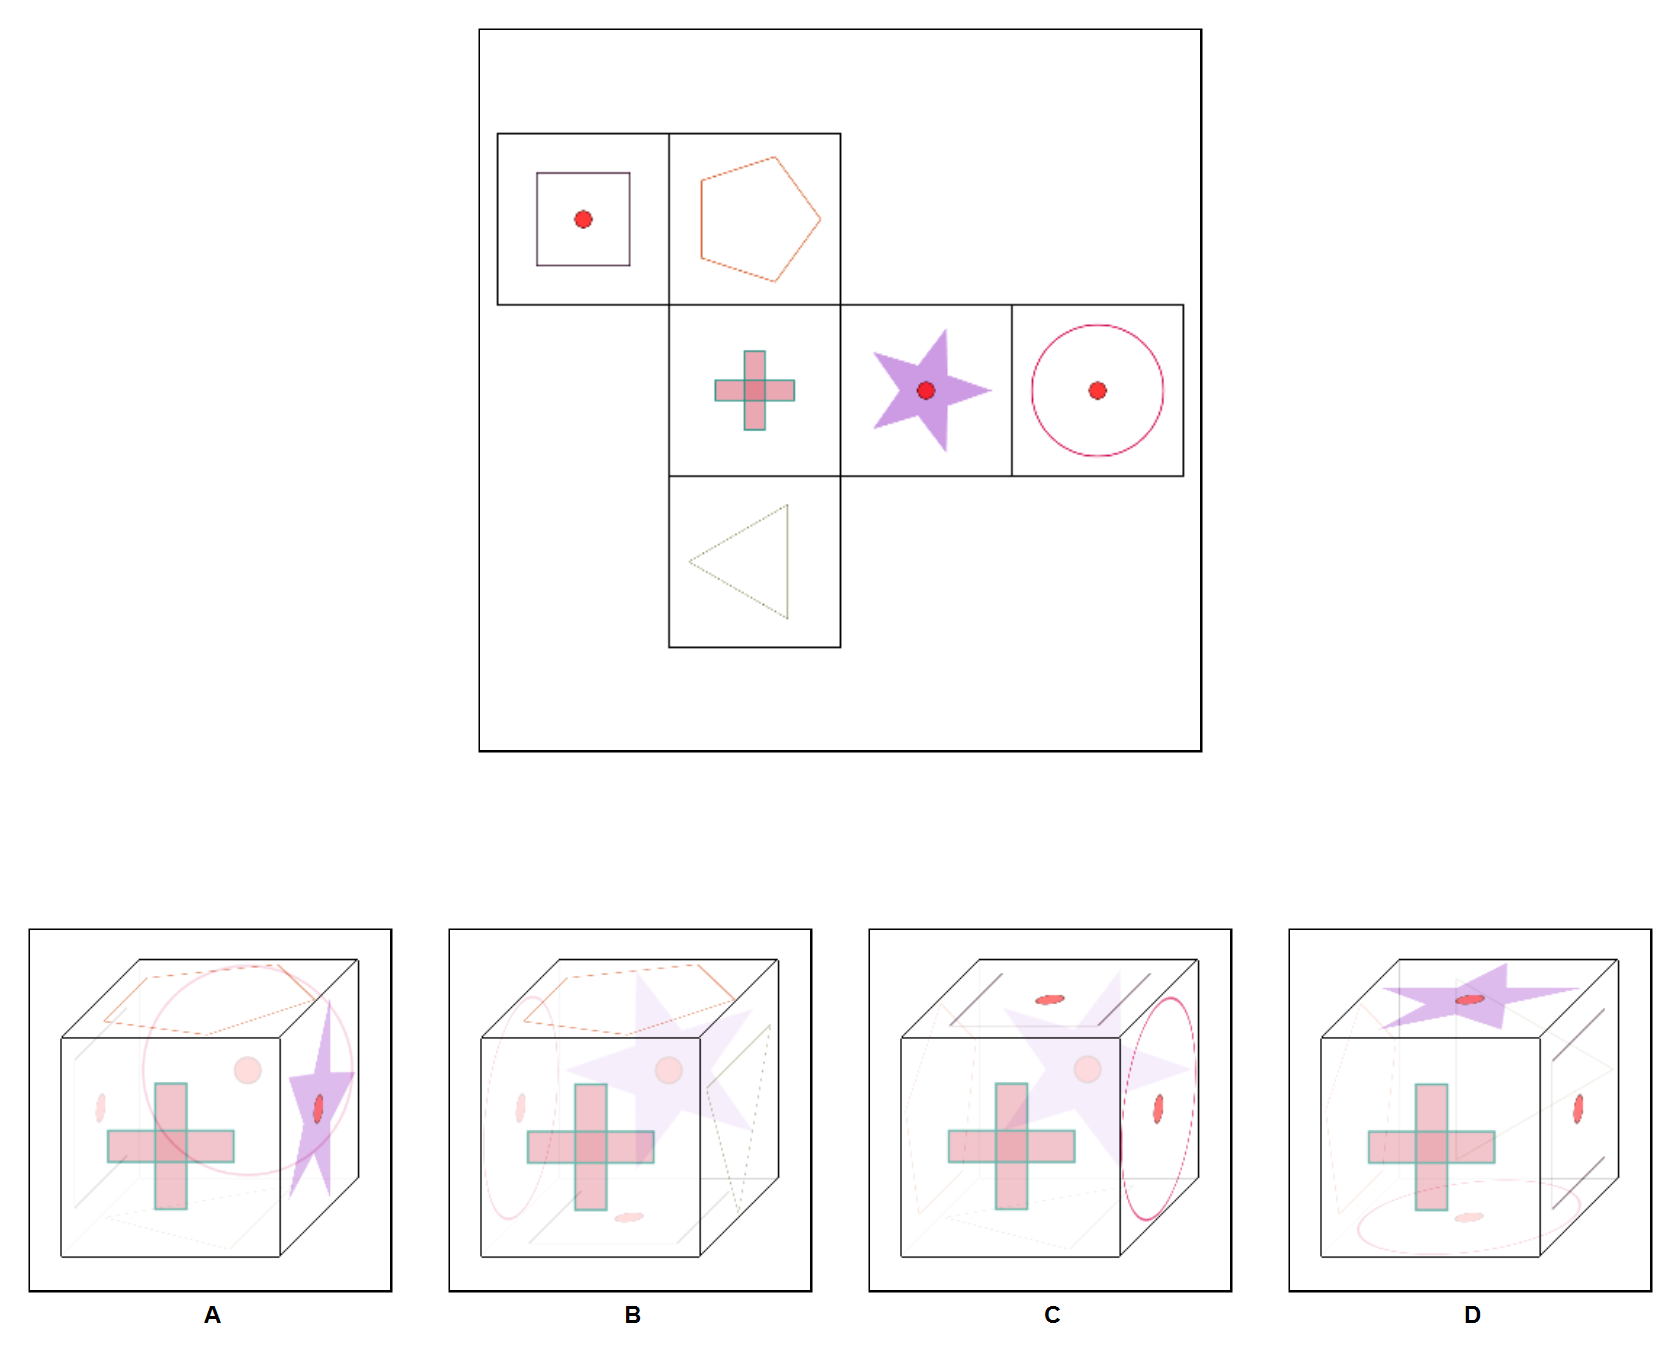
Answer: A